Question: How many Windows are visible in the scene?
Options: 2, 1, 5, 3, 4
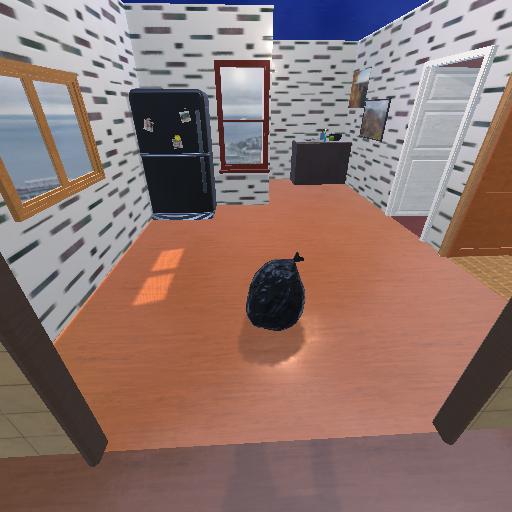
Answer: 2